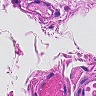
Metastatic tissue present: no